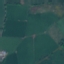
Land use / land cover class: Pasture